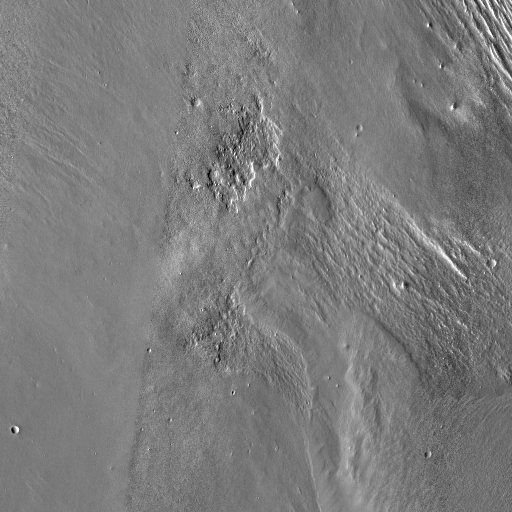
Crater classes present: Background, Other, Buried